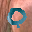
Label: 0